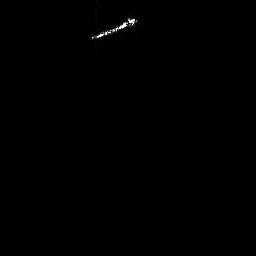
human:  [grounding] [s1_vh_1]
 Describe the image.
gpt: In the satellite image, there is  <ref>1 medium ship </ref> <box>[[34, 5, 53, 15, 0]]</box> located at top.